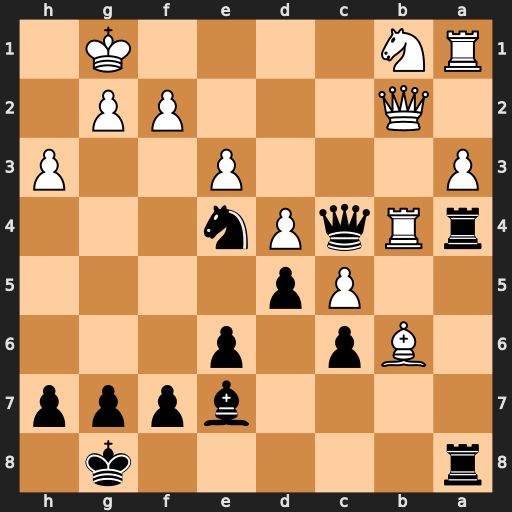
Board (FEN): r5k1/4bppp/1Bp1p3/2Pp4/rRqPn3/P3P2P/1Q3PP1/RN4K1
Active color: b
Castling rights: -
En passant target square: -
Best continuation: Rxb4 axb4 Rxa1